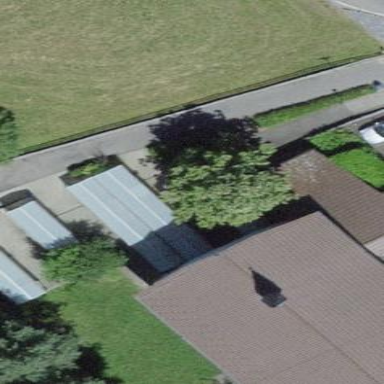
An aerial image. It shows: Building with bicycle parking facilities.